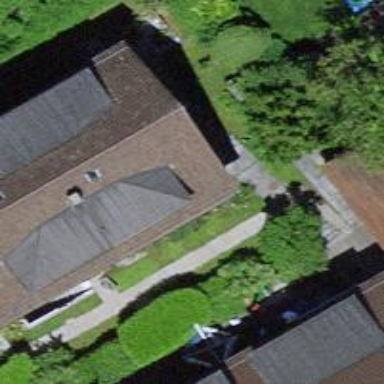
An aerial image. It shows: Paved footway.